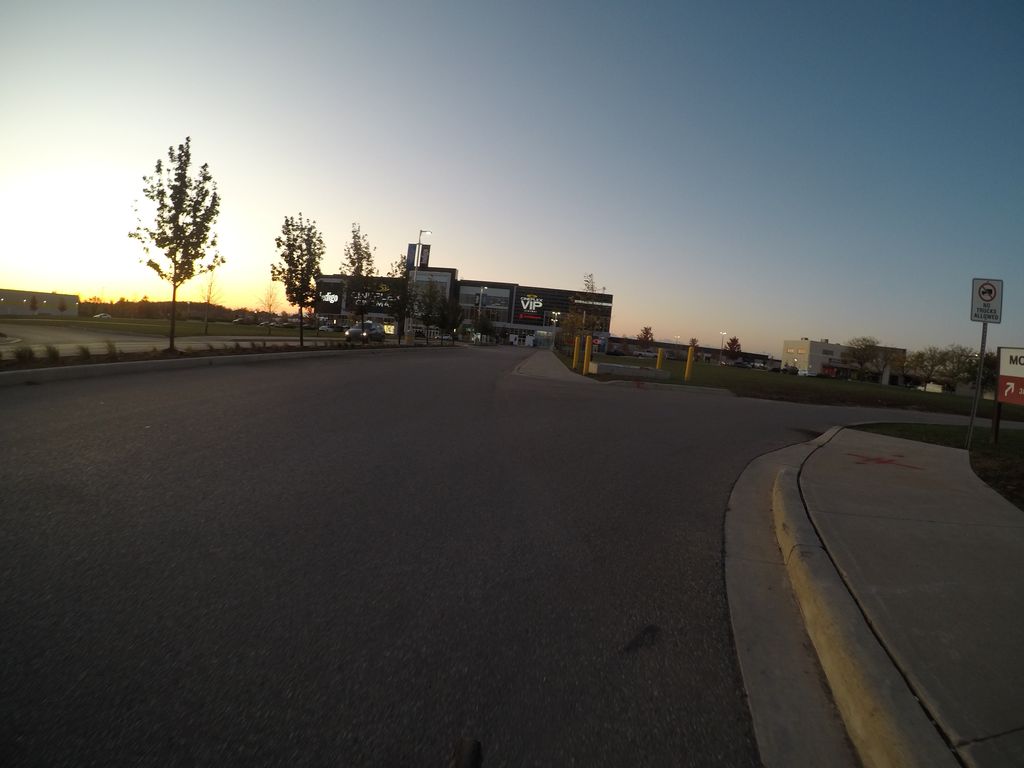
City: kitchener-waterloo